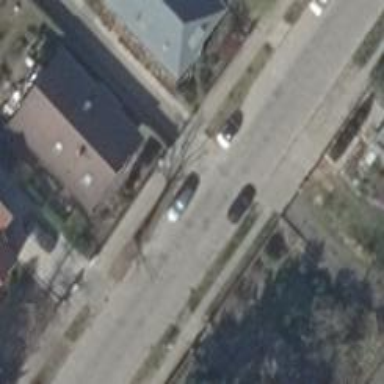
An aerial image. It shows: Residential road with sidewalks on both sides.